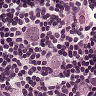
Metastatic tissue present: yes